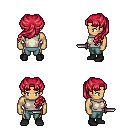
a pixel art fantasy rpg character, male body template, human, tanned skin, white sleeveless shirt, teal pants, ruby red princess hairstyle, black shoes, dagger, four views (front, back, left, right), 2x2 character sprite sheet, small pixel art, hard edges, no anti-aliasing